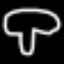
Label: mushroom